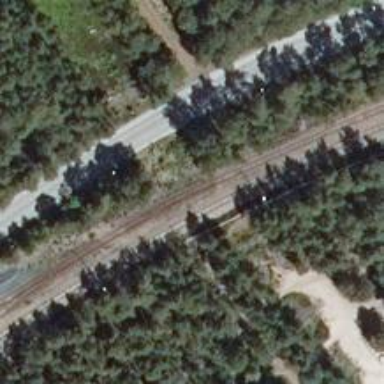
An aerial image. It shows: Railway yard.